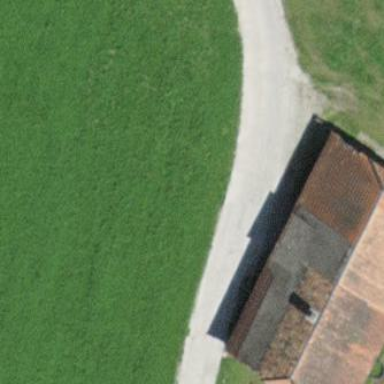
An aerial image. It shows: Shed building.